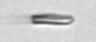
Label: fiber